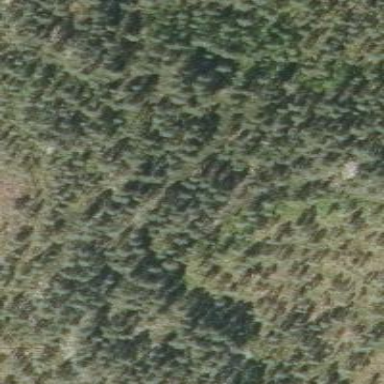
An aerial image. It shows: Woodland with needle-leaved trees.